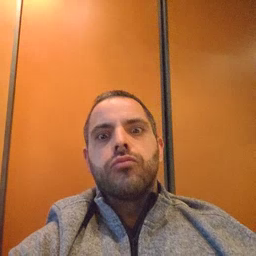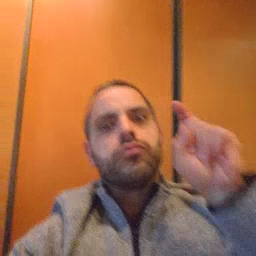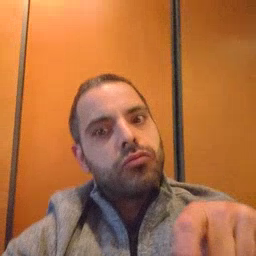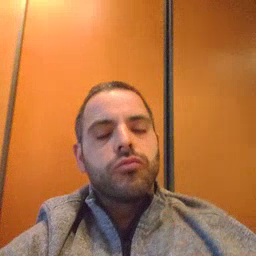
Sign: haveto